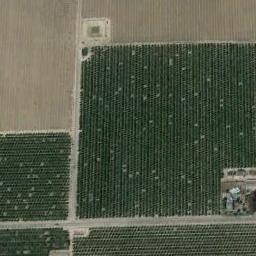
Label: rectangular_farmland